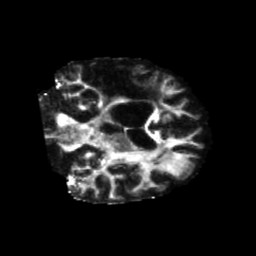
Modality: FA
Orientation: coronal
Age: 46
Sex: male
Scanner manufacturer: siemens
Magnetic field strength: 3 T
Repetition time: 5.25 s
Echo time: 0.08 s